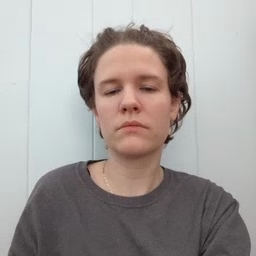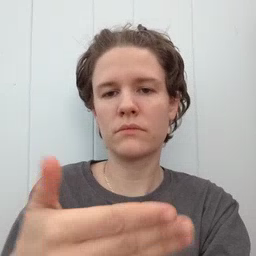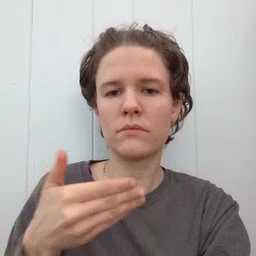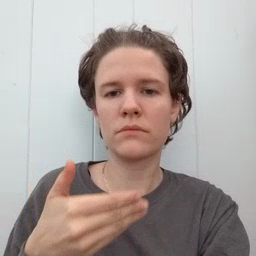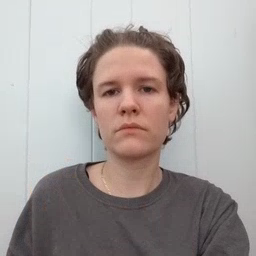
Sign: before